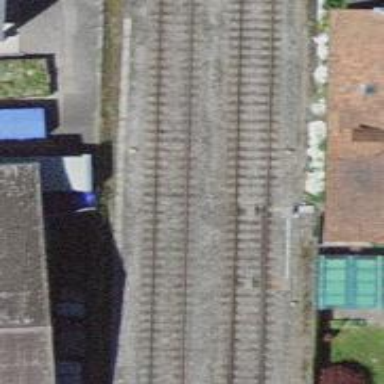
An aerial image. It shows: Railway switch.